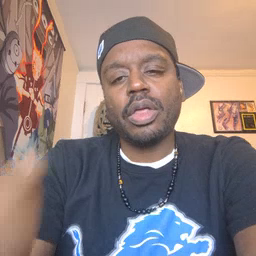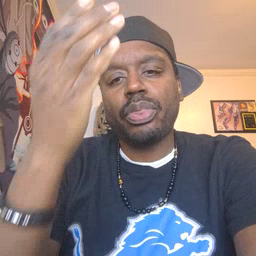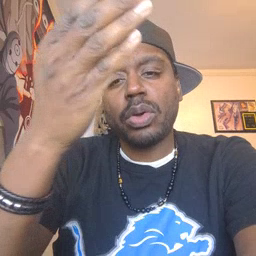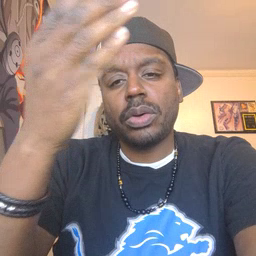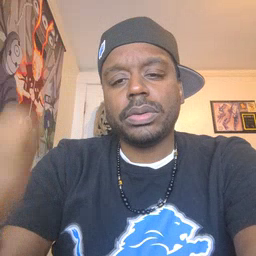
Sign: there